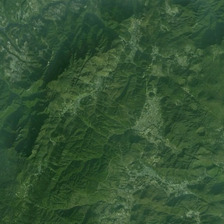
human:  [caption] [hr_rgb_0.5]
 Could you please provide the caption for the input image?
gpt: it is a peaceful mountain range covered with lush forest .

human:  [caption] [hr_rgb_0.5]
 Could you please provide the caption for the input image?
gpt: the mountains here are covered with green vegetations .

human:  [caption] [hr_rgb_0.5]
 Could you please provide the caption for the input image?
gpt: the mountains here are covered with green vegetations .

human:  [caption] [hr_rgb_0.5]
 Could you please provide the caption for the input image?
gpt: the mountains here are covered with green vegetations .

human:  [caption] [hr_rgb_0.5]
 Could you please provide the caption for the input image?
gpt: it is a piece of irregular green mountains .